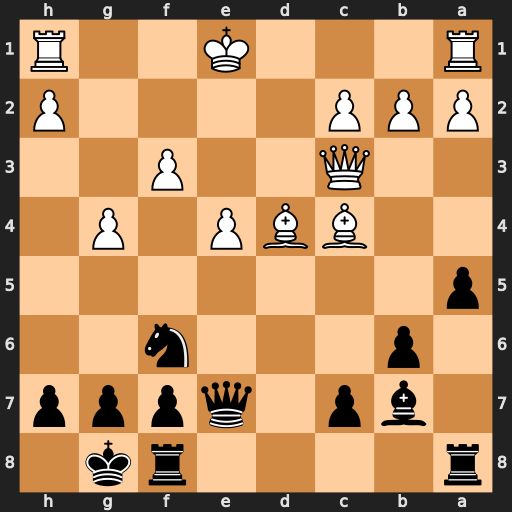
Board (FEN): r4rk1/1bp1qppp/1p3n2/p7/2BBP1P1/2Q2P2/PPP4P/R3K2R
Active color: b
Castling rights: KQ
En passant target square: -
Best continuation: Nxe4 fxe4 Qxe4+